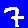
Digit: 7